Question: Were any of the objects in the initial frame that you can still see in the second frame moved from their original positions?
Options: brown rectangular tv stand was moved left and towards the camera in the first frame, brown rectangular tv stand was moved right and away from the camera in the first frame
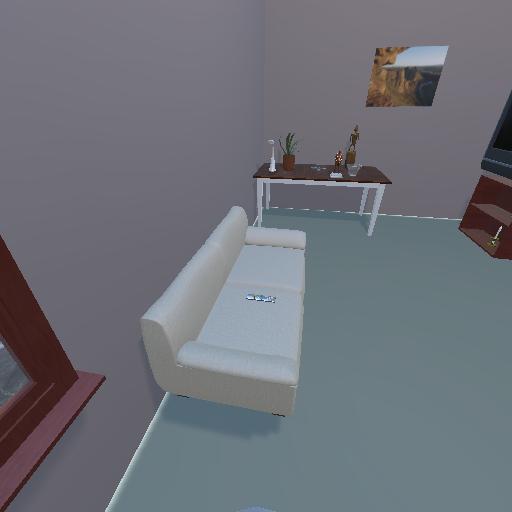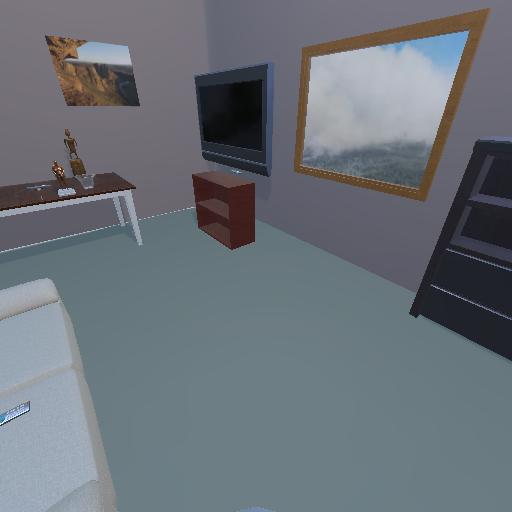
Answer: brown rectangular tv stand was moved left and towards the camera in the first frame